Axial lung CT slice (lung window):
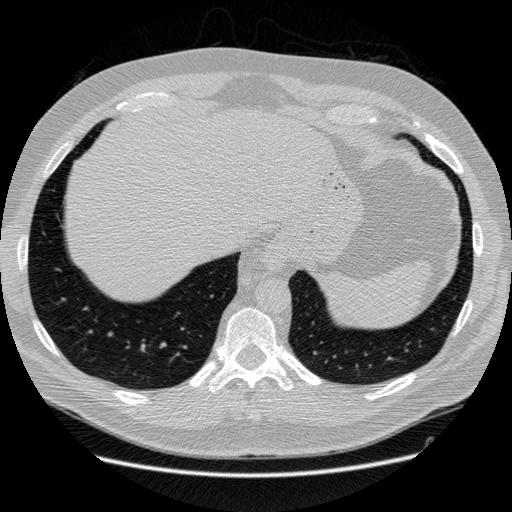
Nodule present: no